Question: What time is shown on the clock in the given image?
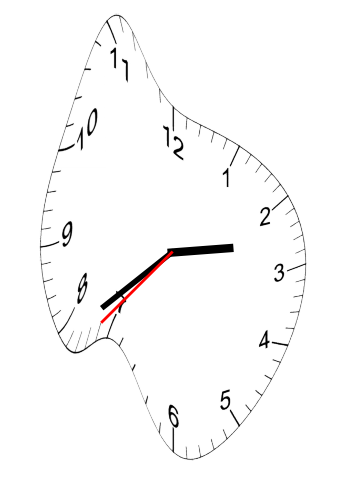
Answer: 02:38:37